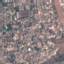
Land use / land cover: Residential